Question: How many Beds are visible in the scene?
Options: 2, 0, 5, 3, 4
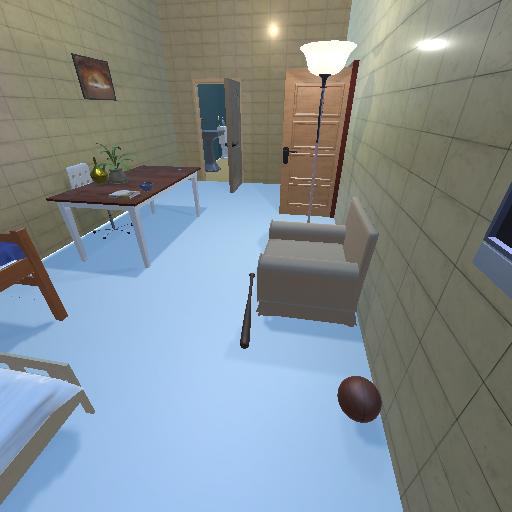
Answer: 2